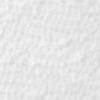
Label: no_change